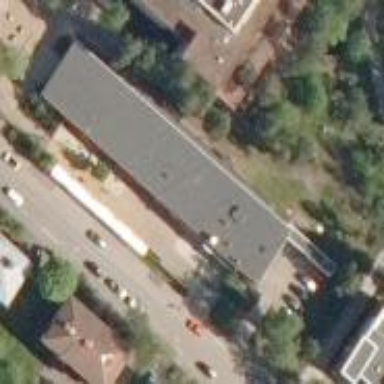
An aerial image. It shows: Kindergarten.